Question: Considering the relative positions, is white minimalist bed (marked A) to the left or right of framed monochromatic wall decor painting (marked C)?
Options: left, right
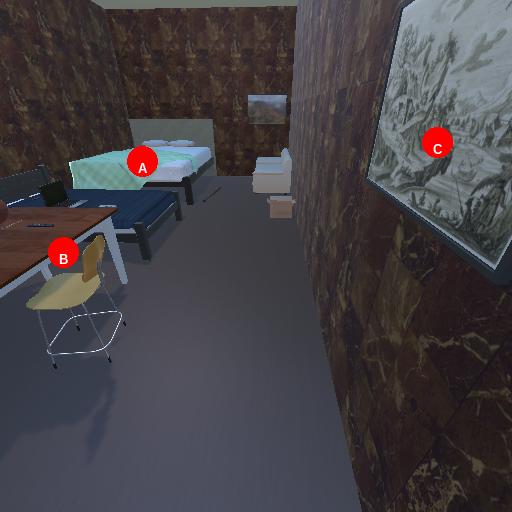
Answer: left